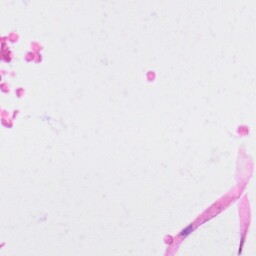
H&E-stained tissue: Skin